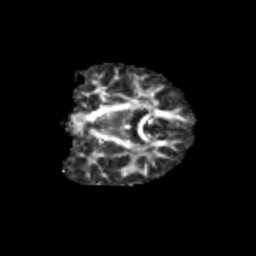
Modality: FA
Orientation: coronal
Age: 12
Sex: female
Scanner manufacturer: siemens
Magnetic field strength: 3 T
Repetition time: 3.8 s
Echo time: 0.07 s